Question: Here's a link to the plugin:
<URL>
I tried all the options in the documentation as well as answers in SO but none worked for me.
My problem is simple I think. I just need to adjust the height of my fancybox relative to the height of my '<div>' that is inside it.
here's my code:
'''
$("#home #_prcButtons input[type='button']").each(function() {
$('#' + this.id).click(function() {
var getId = (this.id === '_proceed') ?
$.fancybox({ href: '#questionToEnter', helpers: { overlay: { locked: false, css: { 'background' : 'rgba(58, 42, 45, 0.95)' } } }, openEffect: 'fade', closeEffect: 'fade'}) : window.location.href = "https://google.com";
});
});
'''
Here's the css of my div:
'''
#questionToEnter { display:none; width:450px; margin:auto; background:#f7d4d4; padding:10px;}
'''
Here's how it looks:

As you can see, the fancybox won't adjust to the height of my div.
Please help me.
Cheers!
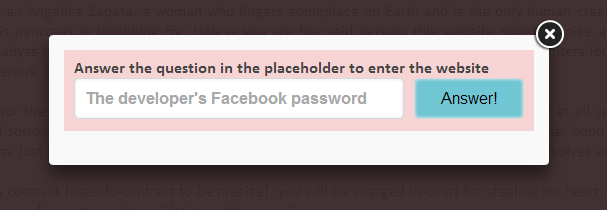
Answer: Solved my problem!
I realized that my '<div>' appears less than 100px in height.
Adjusting the minHeight did the trick:
'''
minHeight: '60';
'''
Cheers!